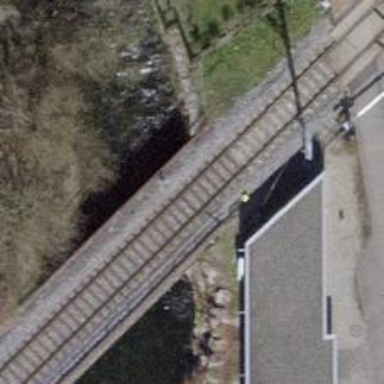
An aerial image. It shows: Railway bridge with electrified contact line. There is one track on the bridge.